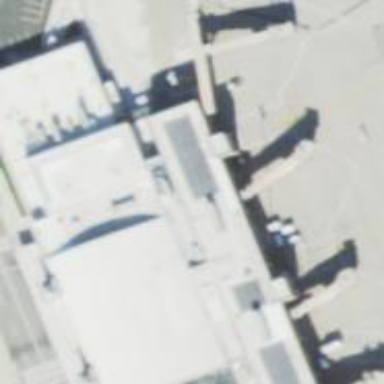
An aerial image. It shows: Airport gate.